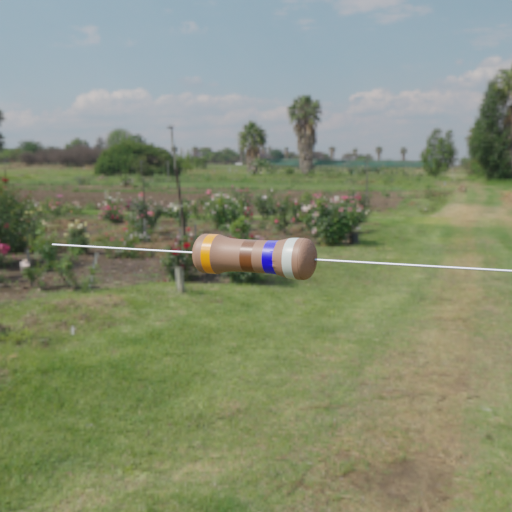
Resistor colour bands (in order): orange, brown, blue, silver